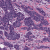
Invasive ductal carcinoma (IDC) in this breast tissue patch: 1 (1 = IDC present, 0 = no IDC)